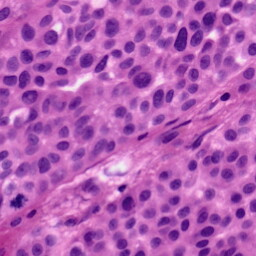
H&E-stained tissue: Skin